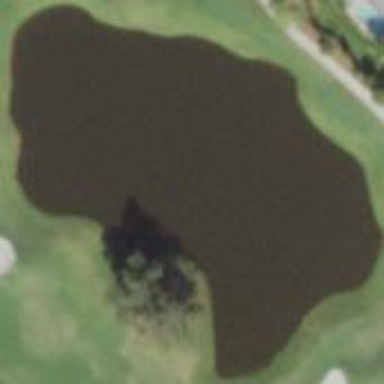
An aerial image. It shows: Water hazard in golf course. The hazard is natural water feature.